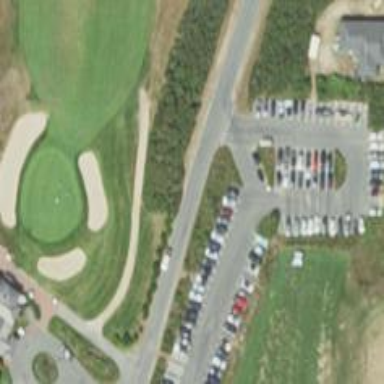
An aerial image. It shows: Pathway for golfing.